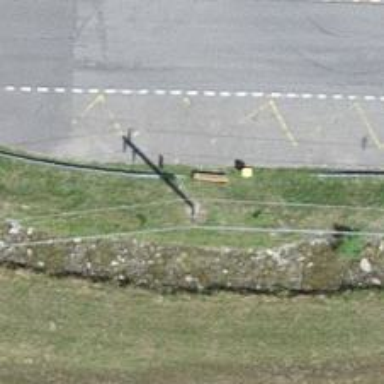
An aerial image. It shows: Bench.